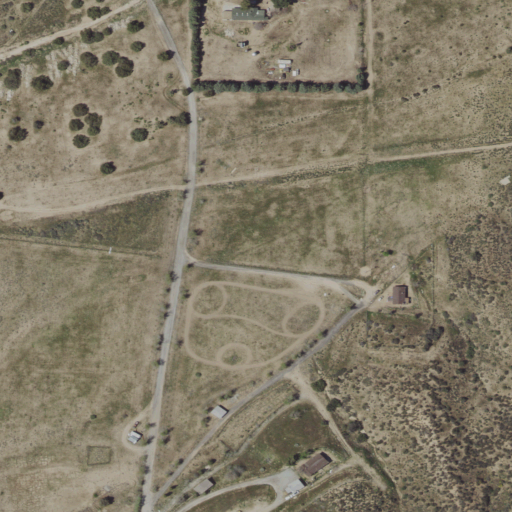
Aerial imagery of valley in California named Telephone Canyon containing shrub and open development